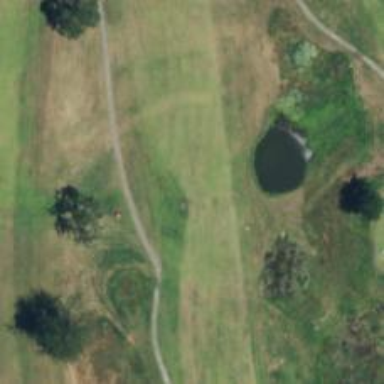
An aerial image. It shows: Golf hole.